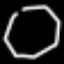
Label: octagon